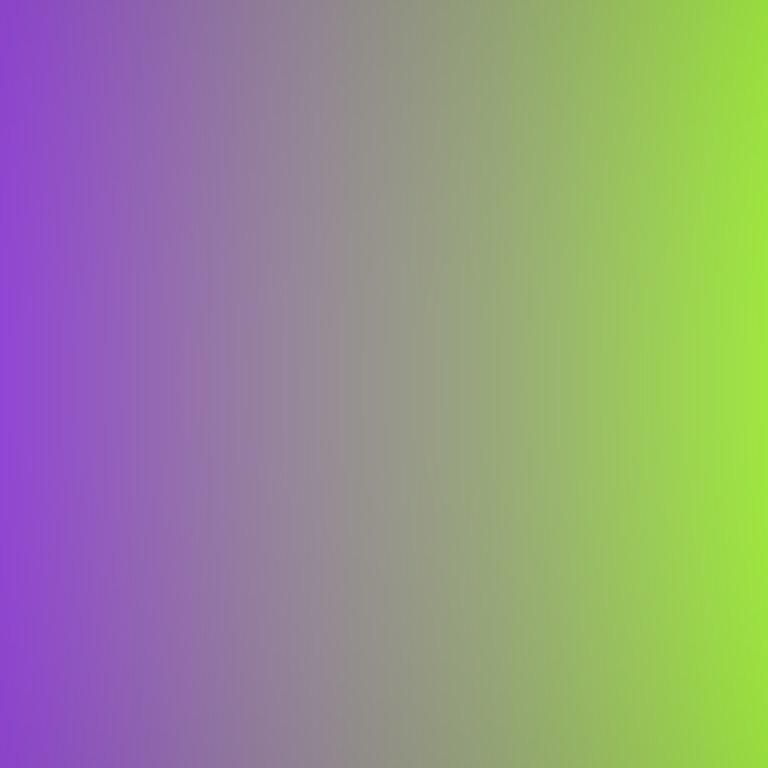
Abstract light effect, smooth gradient from violet to lime green, calm atmosphere, soft blend, no room, no furniture, no objects.